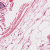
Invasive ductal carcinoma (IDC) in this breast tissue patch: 0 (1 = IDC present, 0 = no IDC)